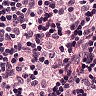
Metastatic tissue present: no